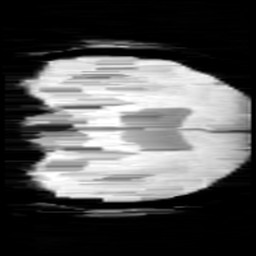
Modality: minIP
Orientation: coronal
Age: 12
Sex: male
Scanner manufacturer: siemens
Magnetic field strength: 3 T
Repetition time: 0.027 s
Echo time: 0.02 s